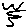
Label: zigzag